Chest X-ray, AP view. Patient: 41 years old, sex M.
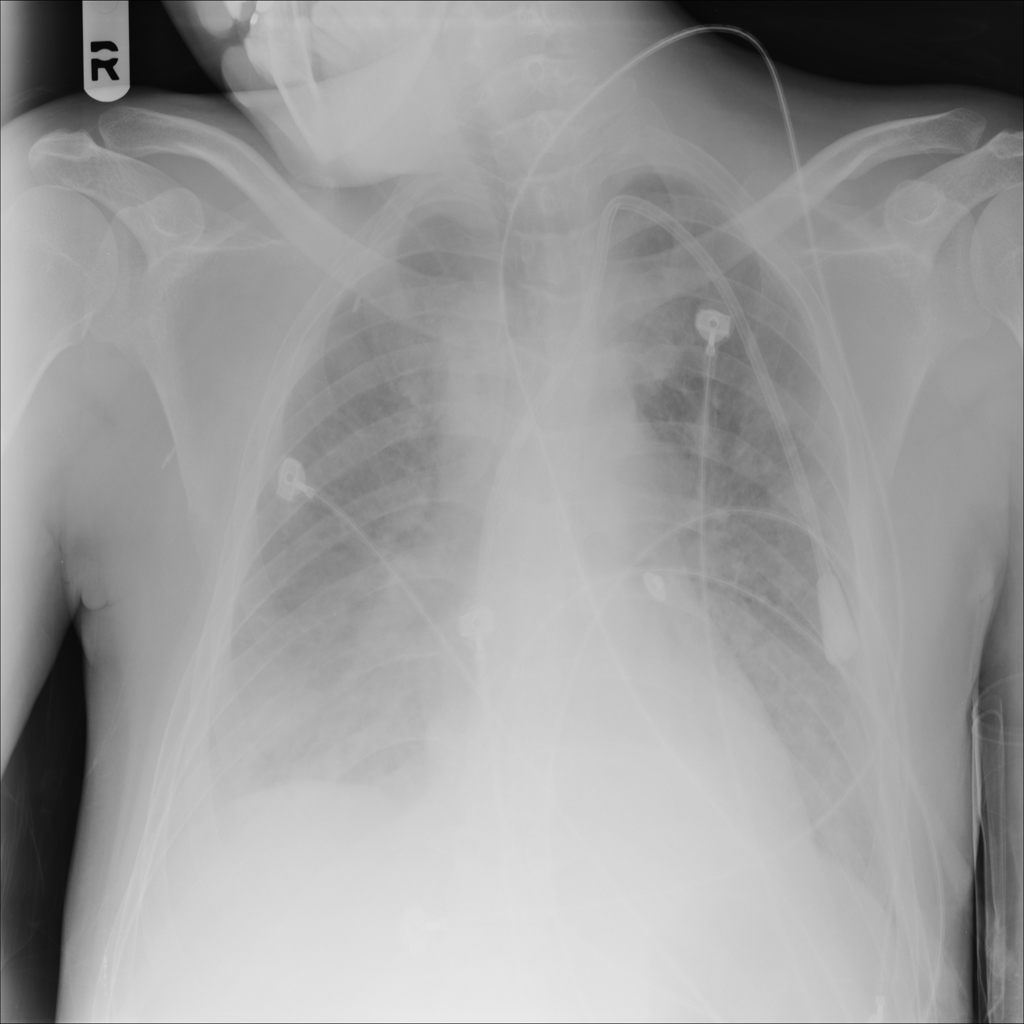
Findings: No Finding